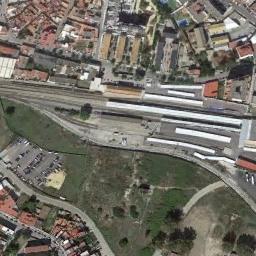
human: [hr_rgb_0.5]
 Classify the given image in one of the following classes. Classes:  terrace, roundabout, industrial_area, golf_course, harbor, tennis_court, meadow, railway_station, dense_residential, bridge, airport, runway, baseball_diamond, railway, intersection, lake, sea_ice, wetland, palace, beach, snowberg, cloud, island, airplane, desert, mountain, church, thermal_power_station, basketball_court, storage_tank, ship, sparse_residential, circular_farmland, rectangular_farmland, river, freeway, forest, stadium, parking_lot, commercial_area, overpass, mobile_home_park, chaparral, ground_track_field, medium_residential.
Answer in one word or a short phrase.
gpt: railway_station